Question: I am using this image:

I want to super size it with out the mixing of colors. Is there a way to just enlarge it with color mixing in C#? I have looked up online but all methods seem void of success.
I should show how I am going through putting the images in on screen.
Game1: (Sets up the whole program)
'''
using System;
using System.Collections.Generic;
using System.Linq;
using Microsoft.Xna.Framework;
using Microsoft.Xna.Framework.Audio;
using Microsoft.Xna.Framework.Content;
using Microsoft.Xna.Framework.GamerServices;
using Microsoft.Xna.Framework.Graphics;
using Microsoft.Xna.Framework.Input;
using Microsoft.Xna.Framework.Media;
namespace **
{
public class Game1 : Microsoft.Xna.Framework.Game
{
GraphicsDeviceManager graphics;
SpriteBatch spriteBatch;
enum GameStates { StartUp, TitleScreen, Options, Credits, Paused, Playing, Death, Continue }
GameStates gameState = GameStates.TitleScreen;
public static int screenHeight = 768;
public static int screenWidth = 1024;
public Game1()
{
graphics = new GraphicsDeviceManager(this);
Content.RootDirectory = "Content";
graphics.PreferredBackBufferHeight = screenHeight;
graphics.PreferredBackBufferWidth = screenWidth;
graphics.IsFullScreen = false;
graphics.ApplyChanges();
StartUp.Images.Content = Content;
}
protected override void Initialize()
{
this.IsMouseVisible = true;
base.Initialize();
}
protected override void LoadContent()
{
spriteBatch = new SpriteBatch(GraphicsDevice);
StartUp.Images.Load();
}
protected override void UnloadContent()
{
// TODO: Unload any non ContentManager content here
}
protected override void Update(GameTime gameTime)
{
// Allows the game to exit
if (GamePad.GetState(PlayerIndex.One).Buttons.Back == ButtonState.Pressed)
this.Exit();
switch (gameState)
{
case GameStates.StartUp:
break;
case GameStates.TitleScreen:
break;
case GameStates.Options:
break;
case GameStates.Credits:
break;
}
base.Update(gameTime);
}
protected override void Draw(GameTime gameTime)
{
GraphicsDevice.Clear(Color.CornflowerBlue);
spriteBatch.Begin();
if (gameState == GameStates.TitleScreen ||
gameState == GameStates.Options ||
gameState == GameStates.Credits)
{
spriteBatch.Draw(StartUp.Images.Background, new Rectangle(0, 0, screenWidth, screenHeight), Color.White);
}
if (gameState == GameStates.TitleScreen)
{
StartUp.TitleScreen.Draw(spriteBatch);
}
if (gameState == GameStates.Options)
{
StartUp.Options.Draw(spriteBatch);
}
spriteBatch.End();
base.Draw(gameTime);
}
}
'''
}
Images: (Loads the images for use)
'''
using System;
using System.Collections.Generic;
using System.Linq;
using System.Text;
using Microsoft.Xna.Framework;
using Microsoft.Xna.Framework.Content;
using Microsoft.Xna.Framework.Graphics;
namespace **.StartUp
{
class Images
{
#region Define
public static ContentManager Content;
//TitleScreen
public static Texture2D Background;
public static Texture2D Continue;
public static Texture2D Credits;
public static Texture2D Exit;
public static Texture2D Logo;
public static Texture2D Options;
public static Texture2D Play;
public static Texture2D Version;
//End
//Options
public static Texture2D OptionsLogo;
public static Texture2D OffNotSelected;
public static Texture2D OffSelected;
public static Texture2D OnNotSelected;
public static Texture2D OnSelected;
public static Texture2D FullScreen;
public static Texture2D Menu;
public static Texture2D Music;
public static Texture2D SliderBackground;
public static Texture2D Slider;
public static Texture2D SoundFX;
//End
#endregion
#region Load
public static void Load()
{
Background = Content.Load<Texture2D>(@"Images\StartUp\Background");
Continue = Content.Load<Texture2D>(@"Images\StartUp\Continue");
Credits = Content.Load<Texture2D>(@"Images\StartUp\Credits");
Exit = Content.Load<Texture2D>(@"Images\StartUp\Exit");
FullScreen = Content.Load<Texture2D>(@"Images\StartUp\FullScreen");
Logo = Content.Load<Texture2D>(@"Images\StartUp\Logo");
Menu = Content.Load<Texture2D>(@"Images\StartUp\Menu");
Music = Content.Load<Texture2D>(@"Images\StartUp\Music");
OffNotSelected = Content.Load<Texture2D>(@"Images\StartUp\OffNotSelected");
OffSelected = Content.Load<Texture2D>(@"Images\StartUp\OffSelected");
OnNotSelected = Content.Load<Texture2D>(@"Images\StartUp\OnNotSelected");
OnSelected = Content.Load<Texture2D>(@"Images\StartUp\OnSelected");
Options = Content.Load<Texture2D>(@"Images\StartUp\Options");
OptionsLogo = Content.Load<Texture2D>(@"Images\StartUp\OptionsLogo");
Play = Content.Load<Texture2D>(@"Images\StartUp\Play");
Slider = Content.Load<Texture2D>(@"Images\StartUp\Slider");
SliderBackground = Content.Load<Texture2D>(@"Images\StartUp\SliderBackground");
SoundFX = Content.Load<Texture2D>(@"Images\StartUp\SoundFX");
Version = Content.Load<Texture2D>(@"Images\StartUp\Version");
}
#endregion
}
}
'''
TitleScreen: (Draws the image and positions the image)
'''
using System;
using System.Collections.Generic;
using System.Linq;
using System.Text;
using Microsoft.Xna.Framework;
using Microsoft.Xna.Framework.Content;
using Microsoft.Xna.Framework.Graphics;
using Microsoft.Xna.Framework.Input;
namespace **.StartUp
{
class TitleScreen
{
#region Define
static new Rectangle con = new Rectangle(330, 246, 364, 84);
static new Rectangle cre = new Rectangle(330, 430, 364, 84);
static new Rectangle exit = new Rectangle(330, 522, 364, 84);
static new Rectangle logo = new Rectangle(216, 37, 591, 71);
static new Rectangle opt = new Rectangle(330, 338, 364, 84);
static new Rectangle play = new Rectangle(330, 154, 364, 84);
static new Rectangle ver = new Rectangle(7, 701, 215, 39);
static Vector2 love = new Vector2(100, 100);
#endregion
#region Update and Draw
public static void Update(GameTime gameTime)
{
MouseState mouse = Mouse.GetState();
}
public static void Draw(SpriteBatch spriteBatch)
{
spriteBatch.Draw(Images.Continue, con, Color.White);
spriteBatch.Draw(Images.Credits, cre, Color.White);
spriteBatch.Draw(Images.Exit, exit, Color.White);
spriteBatch.Draw(Images.Play, play, Color.White);
spriteBatch.Draw(Images.Options, opt, Color.White);
spriteBatch.Draw(Images.Logo, logo, Color.White);
spriteBatch.Draw(Images.Version, love, Color.White);
}
#endregion
#region Methods
#endregion
}
}
'''
(10:21_11/26/2013)
I am getting closes but need a little more help, I am readying through 'SpriteBatch.Begin Methods' and what they do but still am lost I would love some help with this problem.
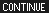
Answer: By adding 'spriteBatch.Begin(SpriteSortMode.FrontToBack, BlendState.AlphaBlend, SamplerState.PointClamp, DepthStencilState.Default, RasterizerState.CullCounterClockwise);' I was able to fix the problem. Everything now works the way I need.